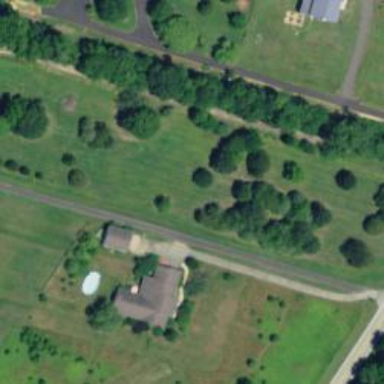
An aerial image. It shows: Driveway leading to service road.